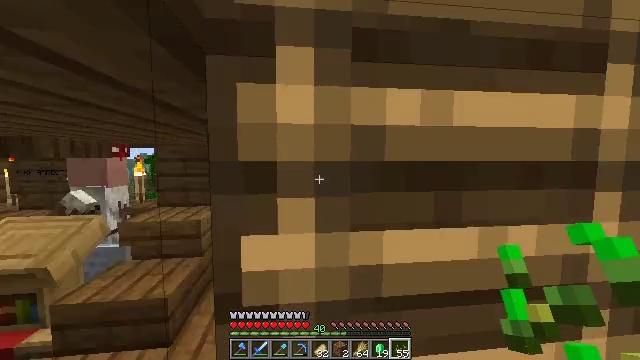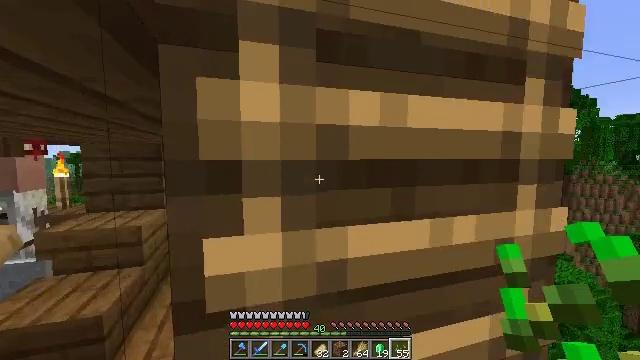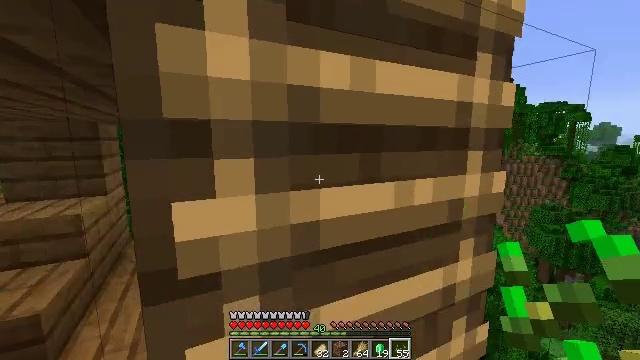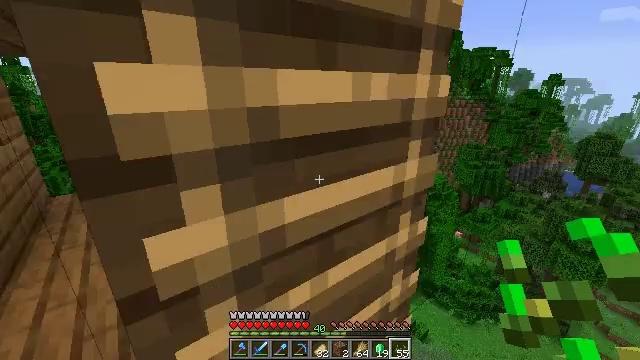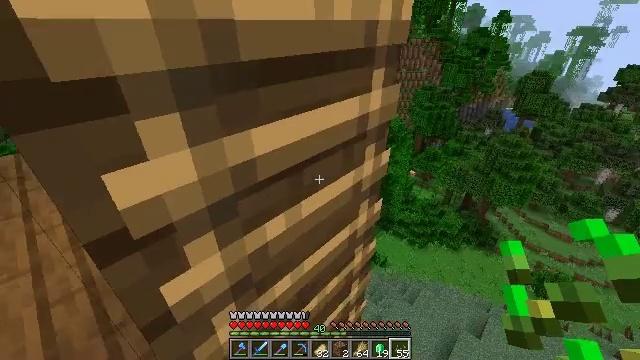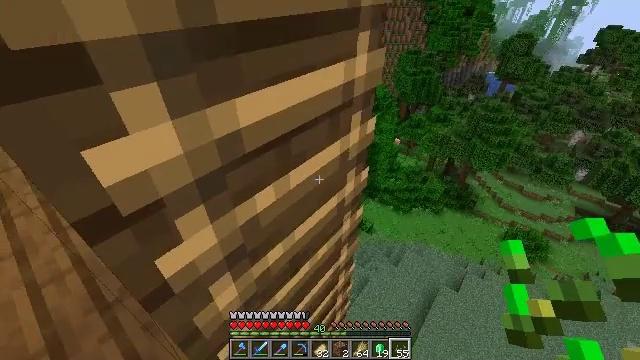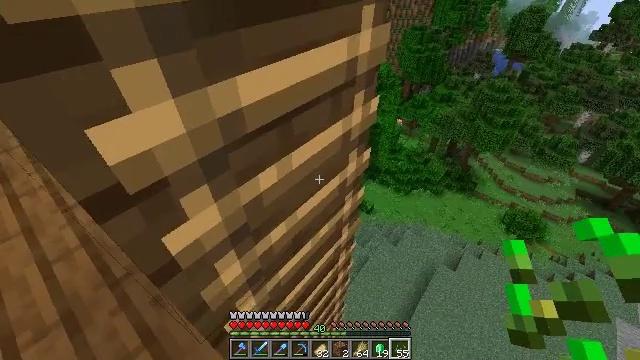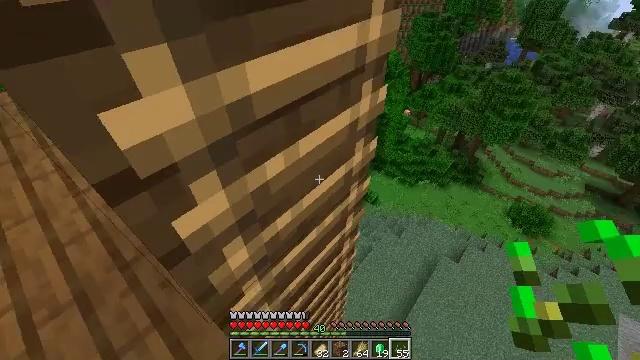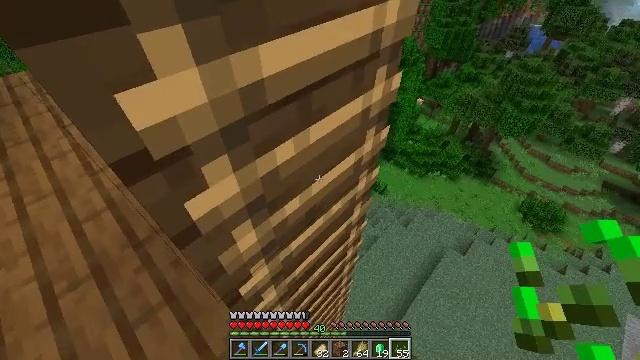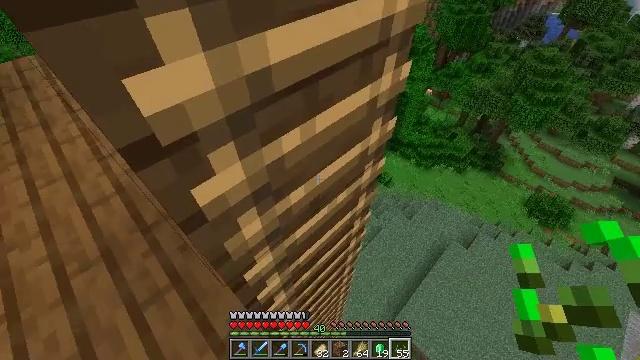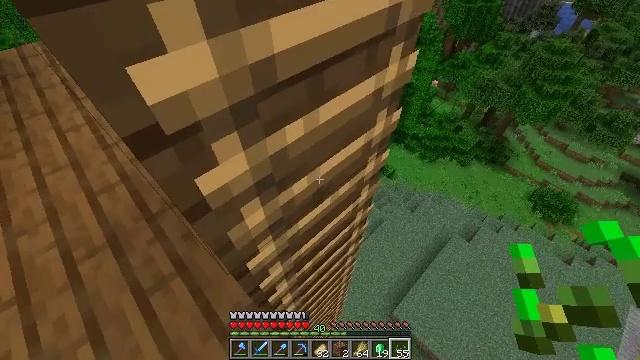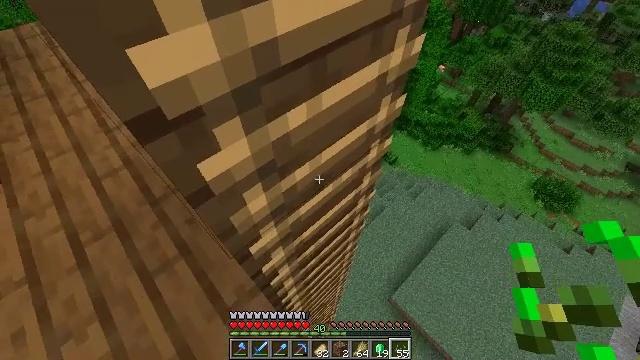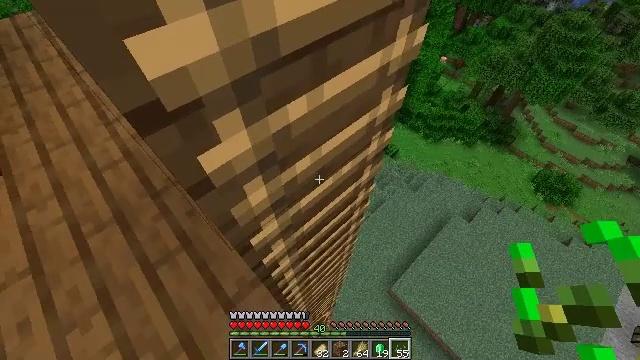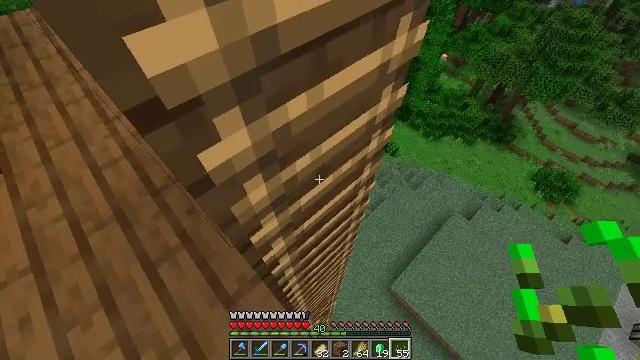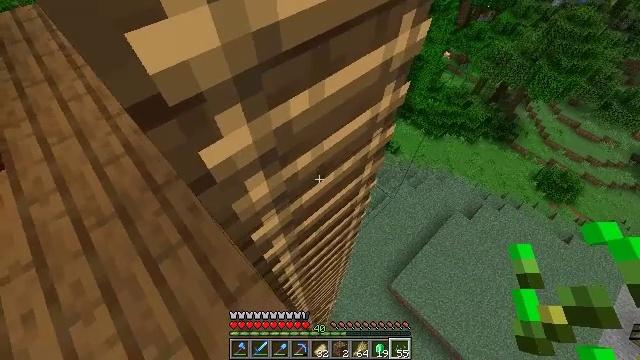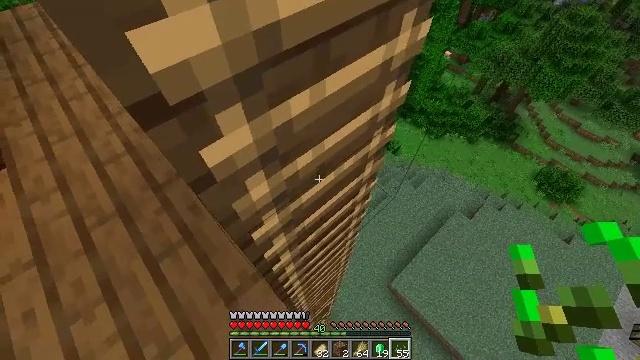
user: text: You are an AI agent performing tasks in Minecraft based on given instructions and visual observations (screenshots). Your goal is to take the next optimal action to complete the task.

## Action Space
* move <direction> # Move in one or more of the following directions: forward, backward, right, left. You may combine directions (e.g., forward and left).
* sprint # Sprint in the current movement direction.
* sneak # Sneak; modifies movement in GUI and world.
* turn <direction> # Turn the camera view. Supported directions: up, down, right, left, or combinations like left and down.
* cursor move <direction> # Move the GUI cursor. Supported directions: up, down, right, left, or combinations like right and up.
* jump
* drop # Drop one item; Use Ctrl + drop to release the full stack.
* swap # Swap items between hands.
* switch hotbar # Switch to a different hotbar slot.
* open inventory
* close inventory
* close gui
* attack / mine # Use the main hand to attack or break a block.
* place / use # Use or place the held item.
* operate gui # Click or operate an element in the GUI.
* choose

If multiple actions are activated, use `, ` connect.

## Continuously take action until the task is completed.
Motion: motion action
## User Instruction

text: Craft a diamond hoe.
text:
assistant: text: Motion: turn right
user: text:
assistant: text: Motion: turn right and down
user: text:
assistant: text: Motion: turn right and down
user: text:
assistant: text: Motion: turn right and down
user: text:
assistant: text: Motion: turn right and down
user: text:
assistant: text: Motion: turn down
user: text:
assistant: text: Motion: turn left and down
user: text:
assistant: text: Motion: turn left and down
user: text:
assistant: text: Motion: turn left and down
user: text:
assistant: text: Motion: turn left and down
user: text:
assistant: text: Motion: turn down
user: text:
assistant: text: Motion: turn down
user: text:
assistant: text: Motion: no_op
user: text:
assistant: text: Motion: no_op
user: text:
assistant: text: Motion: no_op
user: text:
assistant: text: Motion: move forward
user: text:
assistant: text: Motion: move forward
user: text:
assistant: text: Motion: move forward, turn down
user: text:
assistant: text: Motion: turn right and down
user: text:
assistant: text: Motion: no_op
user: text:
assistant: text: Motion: no_op
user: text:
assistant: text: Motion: turn left and down
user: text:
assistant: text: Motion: turn left
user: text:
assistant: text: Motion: turn left and up
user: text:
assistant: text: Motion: turn left and up
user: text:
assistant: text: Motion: move left, turn left and up
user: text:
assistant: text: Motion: move left, turn left and up
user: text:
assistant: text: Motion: move left, turn left
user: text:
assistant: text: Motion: move left
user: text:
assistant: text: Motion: move left, turn right